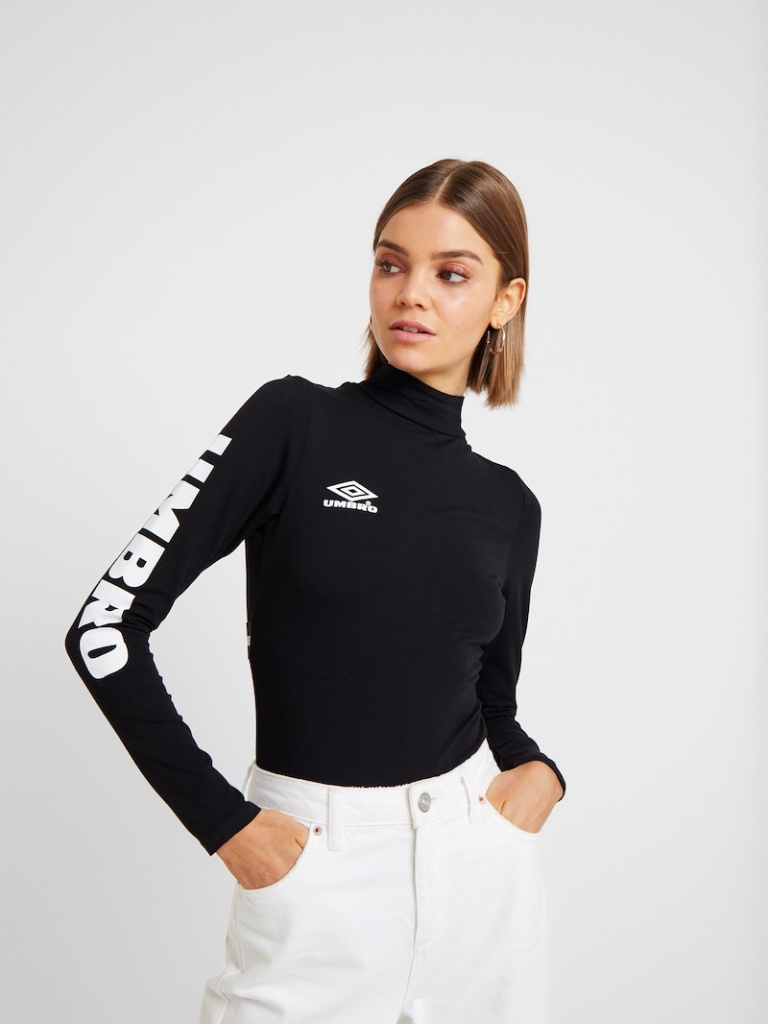
cotton tight a long-sleeved with the sleeves down hip length Fully Tucked in turtleneck bodysuit